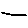
Label: line